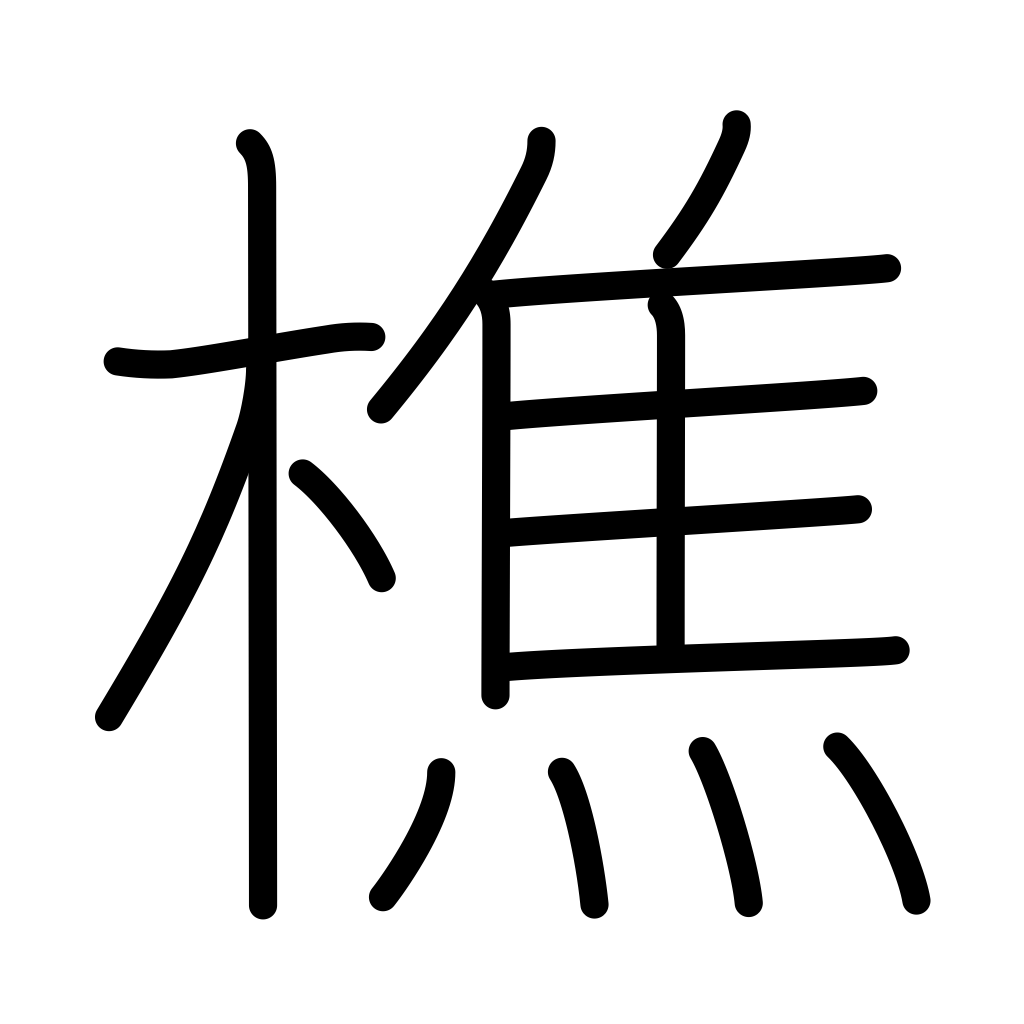
Meaning: woodcutting, lumberjack